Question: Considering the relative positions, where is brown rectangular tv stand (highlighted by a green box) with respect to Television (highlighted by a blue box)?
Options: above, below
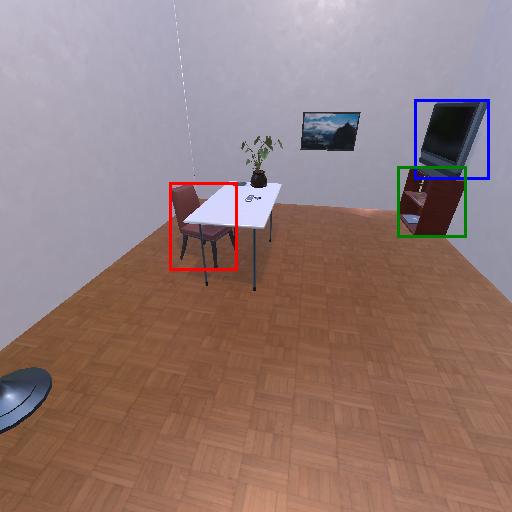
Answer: above